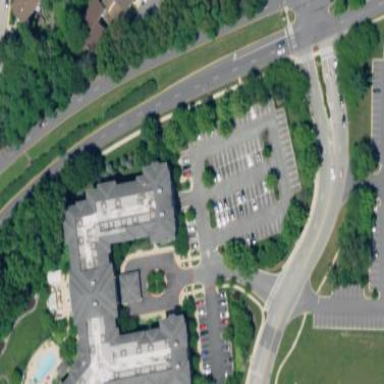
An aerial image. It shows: Parking area with surface.